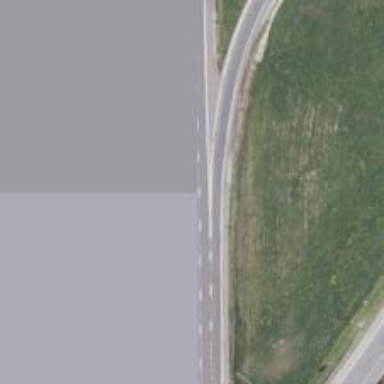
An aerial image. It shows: Motorway junction.